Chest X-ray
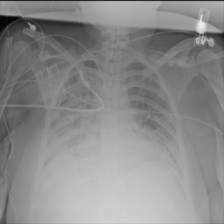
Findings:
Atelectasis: negative
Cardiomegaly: negative
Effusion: negative
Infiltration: negative
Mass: negative
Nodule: positive
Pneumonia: negative
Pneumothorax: negative
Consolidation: negative
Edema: negative
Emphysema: negative
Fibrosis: negative
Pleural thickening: negative
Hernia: negative